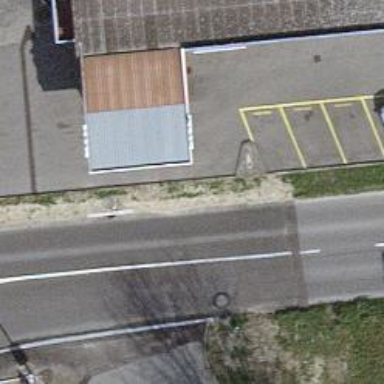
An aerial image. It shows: Fuel station.